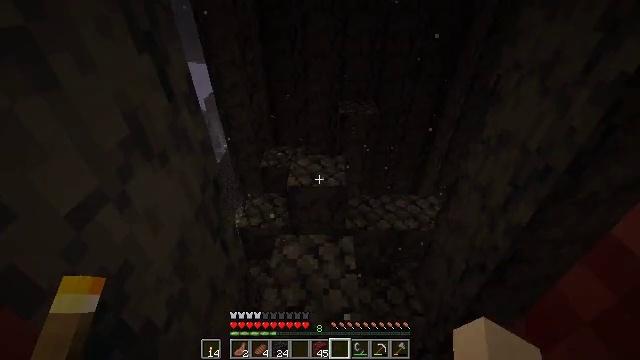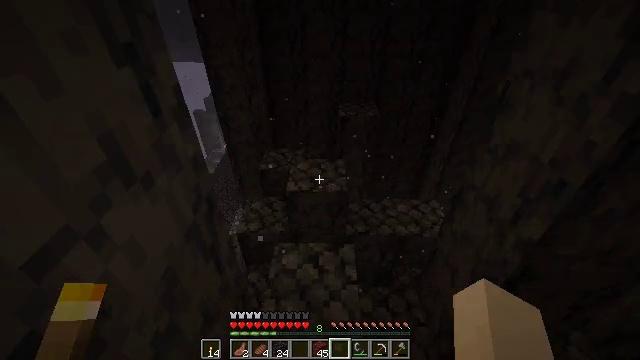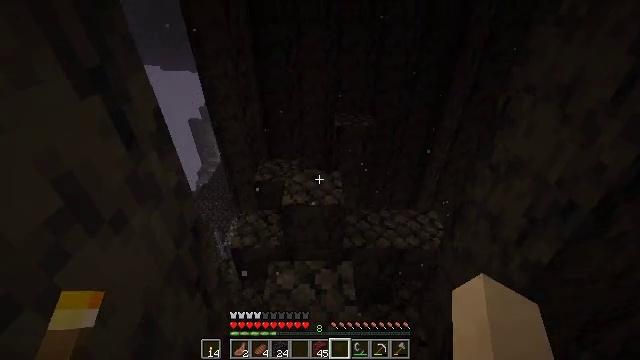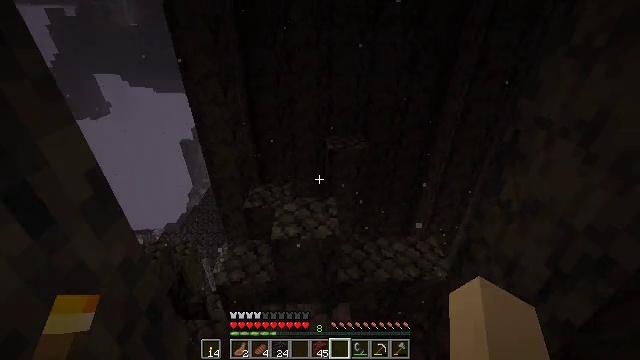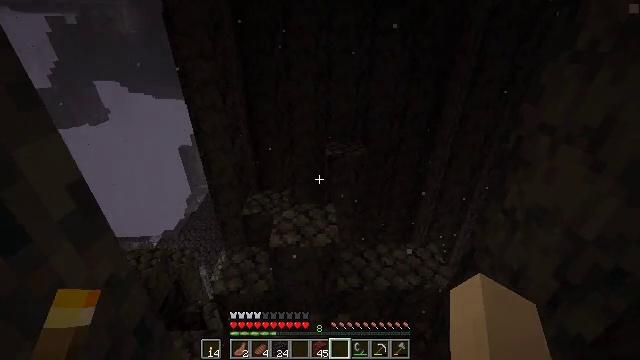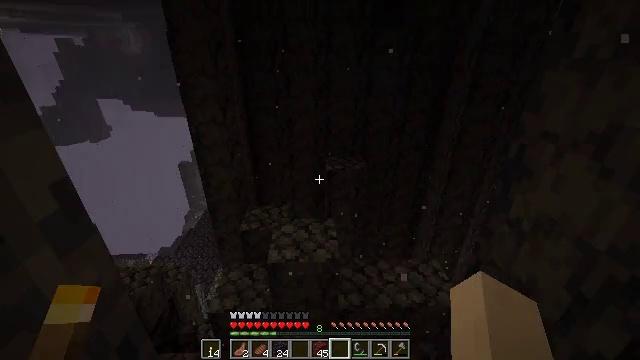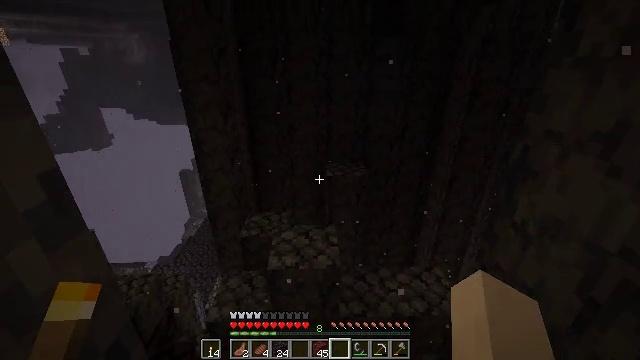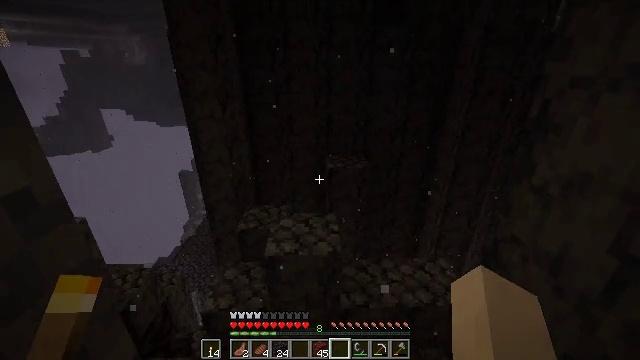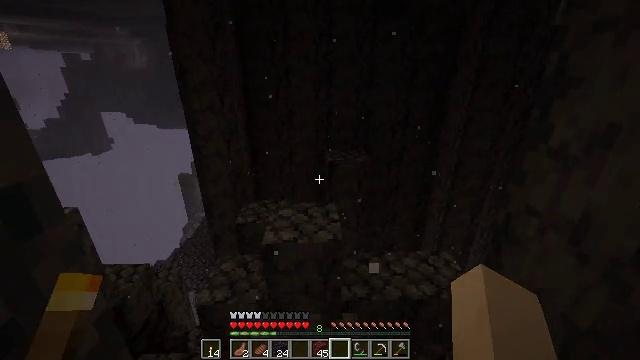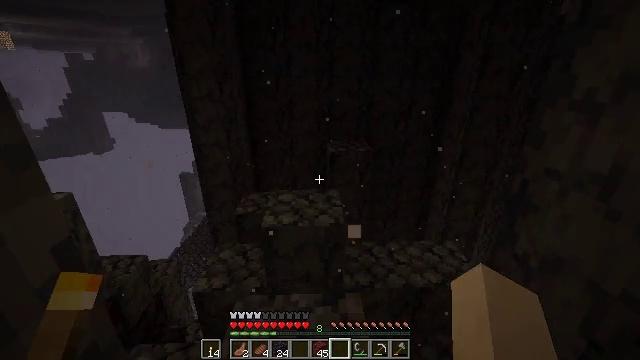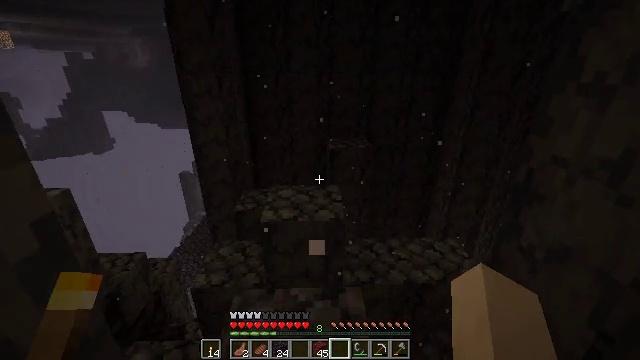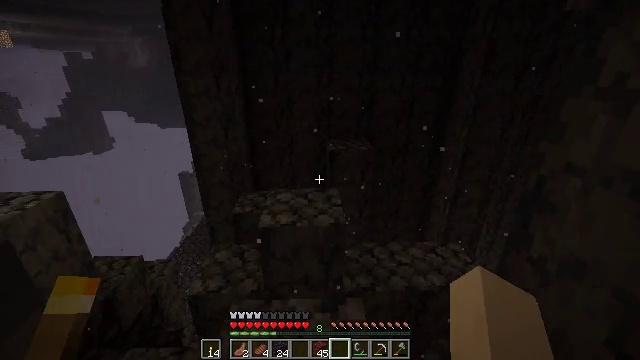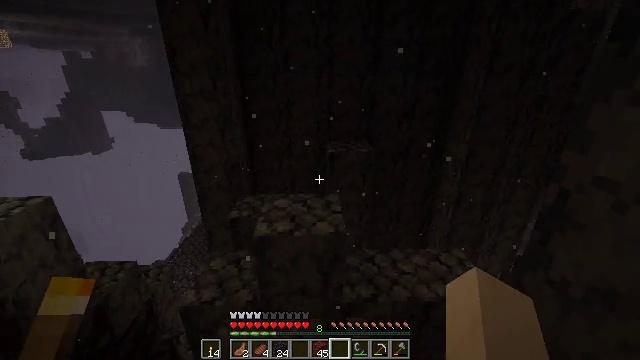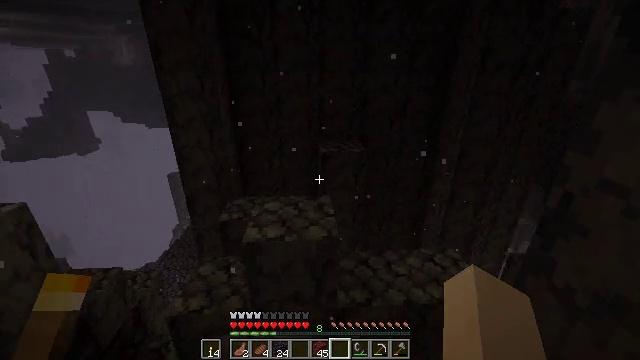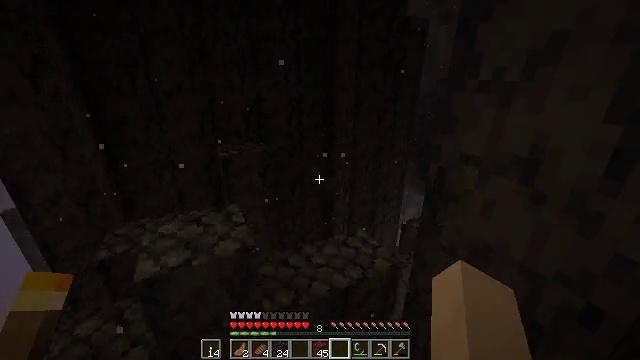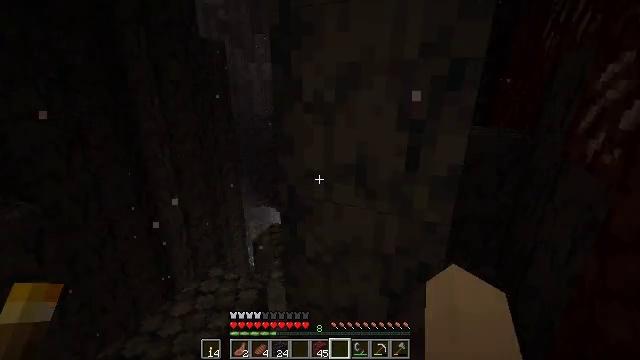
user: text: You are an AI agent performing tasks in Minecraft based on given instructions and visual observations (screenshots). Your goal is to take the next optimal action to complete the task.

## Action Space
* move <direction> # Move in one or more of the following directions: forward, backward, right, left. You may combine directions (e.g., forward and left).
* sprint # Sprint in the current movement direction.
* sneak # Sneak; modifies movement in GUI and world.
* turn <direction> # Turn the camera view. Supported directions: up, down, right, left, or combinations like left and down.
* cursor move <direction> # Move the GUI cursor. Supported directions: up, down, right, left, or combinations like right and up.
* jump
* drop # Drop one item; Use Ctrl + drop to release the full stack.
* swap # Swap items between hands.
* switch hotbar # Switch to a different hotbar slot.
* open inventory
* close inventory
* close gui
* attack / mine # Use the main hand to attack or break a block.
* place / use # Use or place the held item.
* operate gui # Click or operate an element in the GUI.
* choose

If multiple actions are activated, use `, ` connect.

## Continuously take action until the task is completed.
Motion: motion action
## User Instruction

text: Hunt the magma cube.
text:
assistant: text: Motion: move forward
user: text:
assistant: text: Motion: move forward, turn right and up
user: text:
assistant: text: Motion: turn right and up
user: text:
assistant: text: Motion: turn up
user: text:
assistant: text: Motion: turn up
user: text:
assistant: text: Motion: turn up
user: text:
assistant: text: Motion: no_op
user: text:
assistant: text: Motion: no_op
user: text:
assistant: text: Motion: no_op
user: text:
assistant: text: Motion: no_op
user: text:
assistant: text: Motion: move forward
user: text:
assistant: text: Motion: move forward
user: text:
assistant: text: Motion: move forward, turn right
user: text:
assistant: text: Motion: move forward, turn right
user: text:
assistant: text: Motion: turn right and up
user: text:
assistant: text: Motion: turn right and up
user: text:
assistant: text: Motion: turn right and up
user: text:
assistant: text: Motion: no_op
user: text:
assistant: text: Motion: no_op
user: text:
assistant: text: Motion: no_op
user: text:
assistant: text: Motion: no_op
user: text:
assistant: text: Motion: no_op
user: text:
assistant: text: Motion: no_op
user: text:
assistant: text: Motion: no_op
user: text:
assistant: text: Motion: move left
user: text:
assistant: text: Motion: move left
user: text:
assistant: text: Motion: no_op
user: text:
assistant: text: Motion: no_op
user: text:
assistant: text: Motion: no_op
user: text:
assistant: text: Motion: no_op